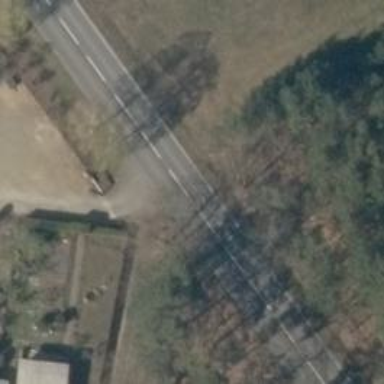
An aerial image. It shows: Tertiary road with asphalt surface.